Interaction volume radius: 5 \u00c5
Interaction volume height: 15 \u00c5
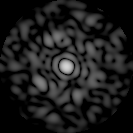
Disorder parameter: 0.7891